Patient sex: M
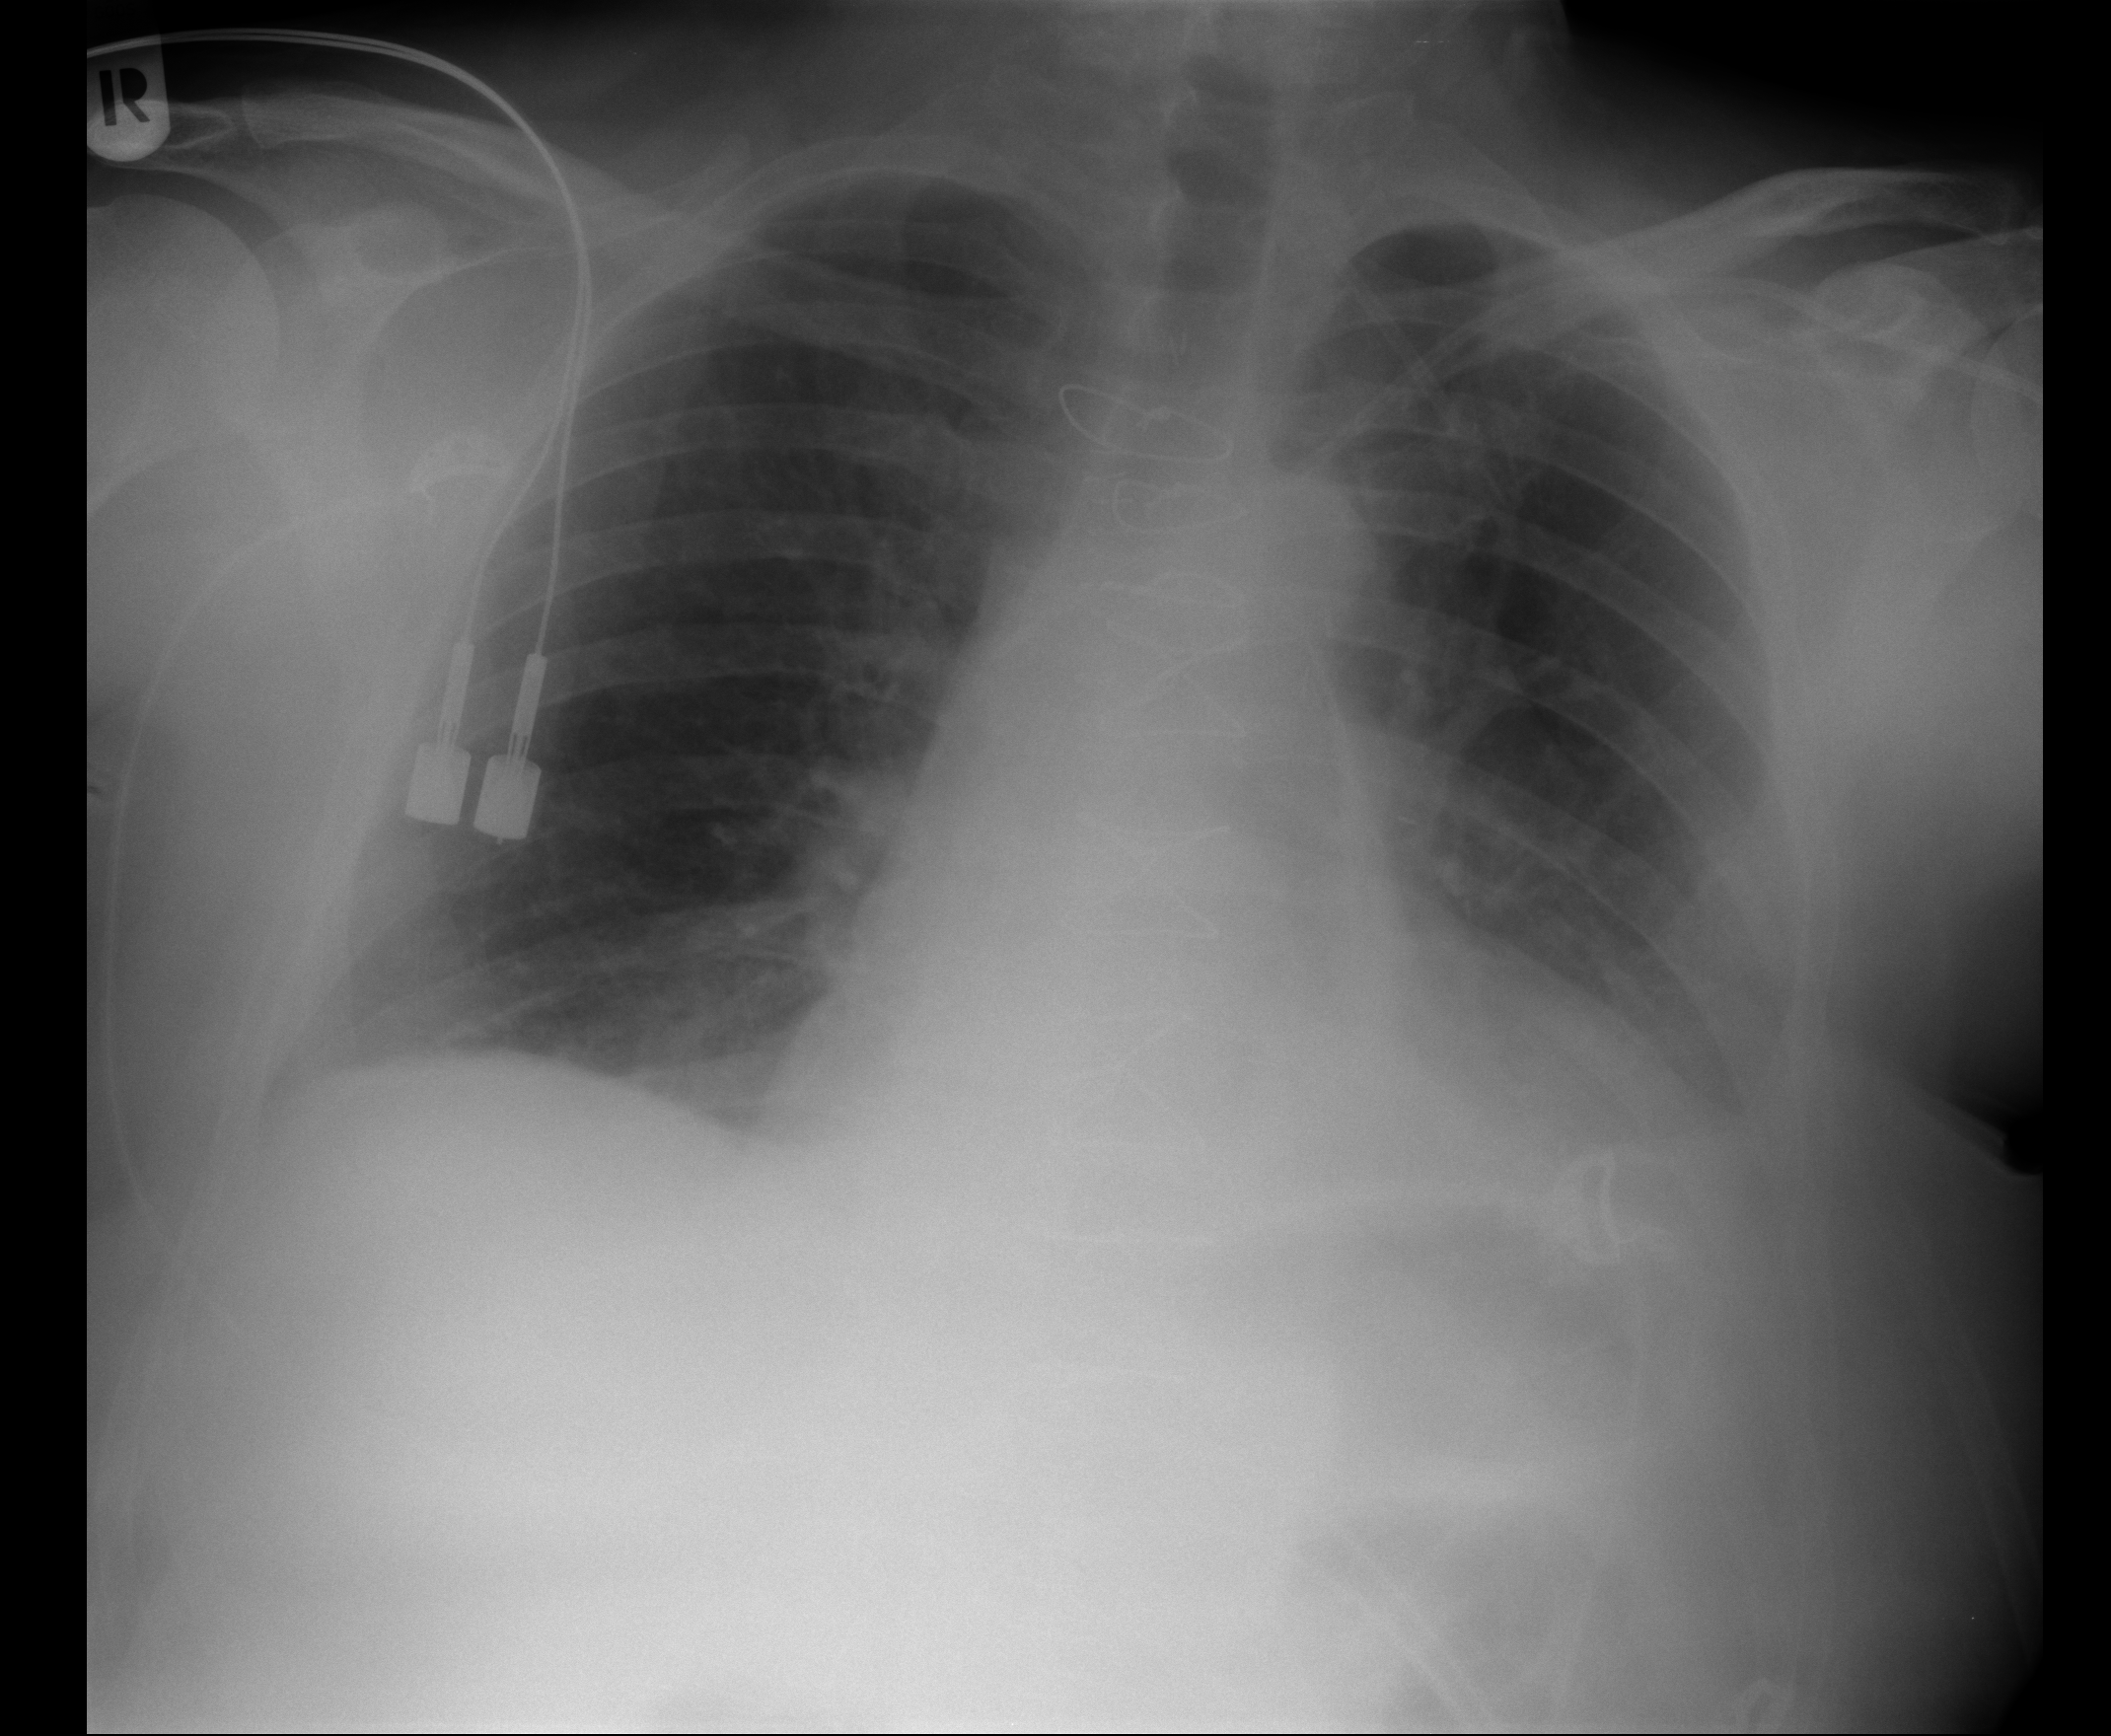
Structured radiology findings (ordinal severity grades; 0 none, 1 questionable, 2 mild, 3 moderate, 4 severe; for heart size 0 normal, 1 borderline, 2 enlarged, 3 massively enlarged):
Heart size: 2
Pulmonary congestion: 2
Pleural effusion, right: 1
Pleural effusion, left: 2
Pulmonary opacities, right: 0
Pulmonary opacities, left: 0
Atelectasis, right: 0
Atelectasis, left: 1